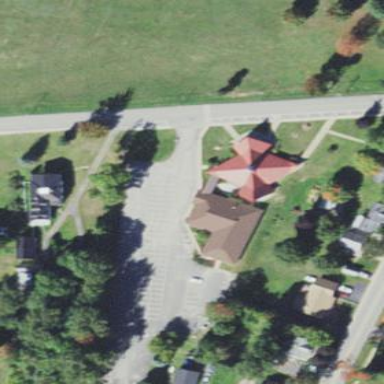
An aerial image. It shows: Building that serves as place of worship.